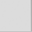
Piece: xx